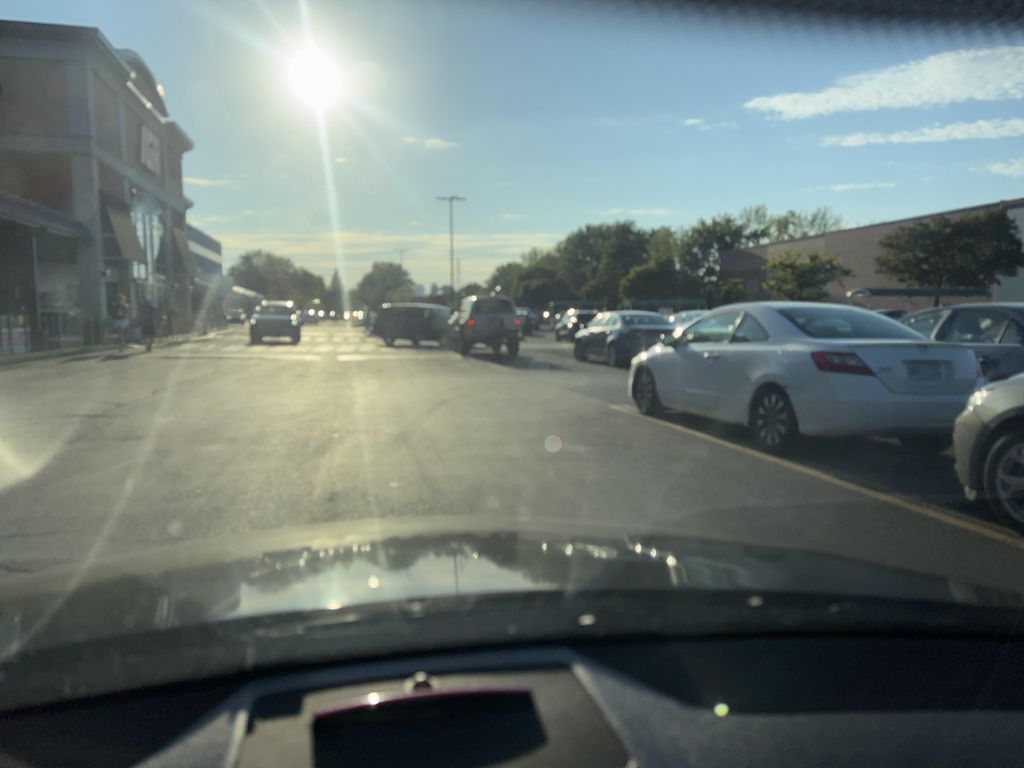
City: montreal